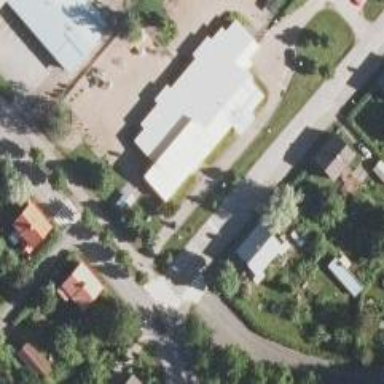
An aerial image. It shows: School building.